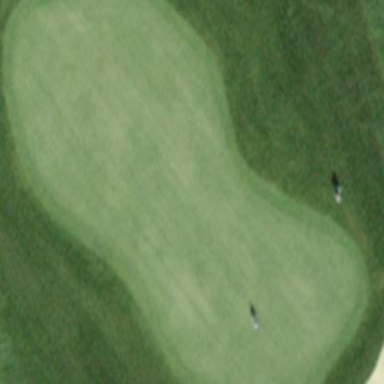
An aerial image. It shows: Green golf area with grass land use.